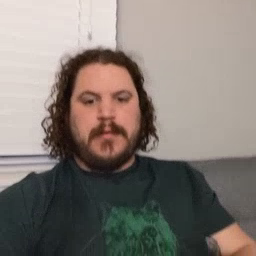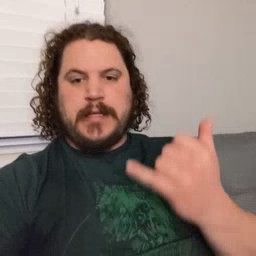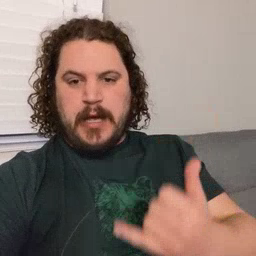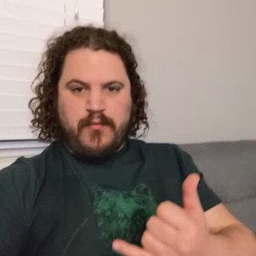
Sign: now